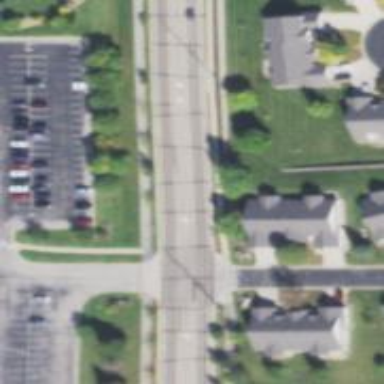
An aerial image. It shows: Tertiary road with asphalt surface.